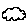
Label: cloud